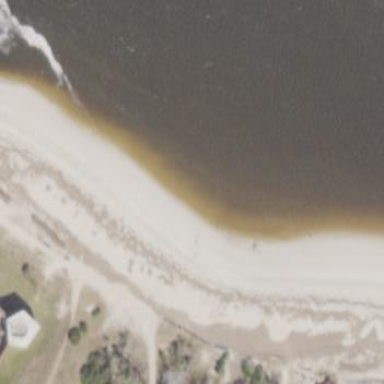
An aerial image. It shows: Beautiful beach with natural surroundings.